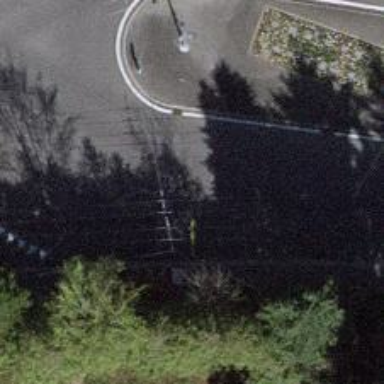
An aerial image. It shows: Primary highway with asphalt surface surrounding roundabout. There is cycle lane and trolley wires present.